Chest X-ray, PA view. Patient: 53 years old, sex M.
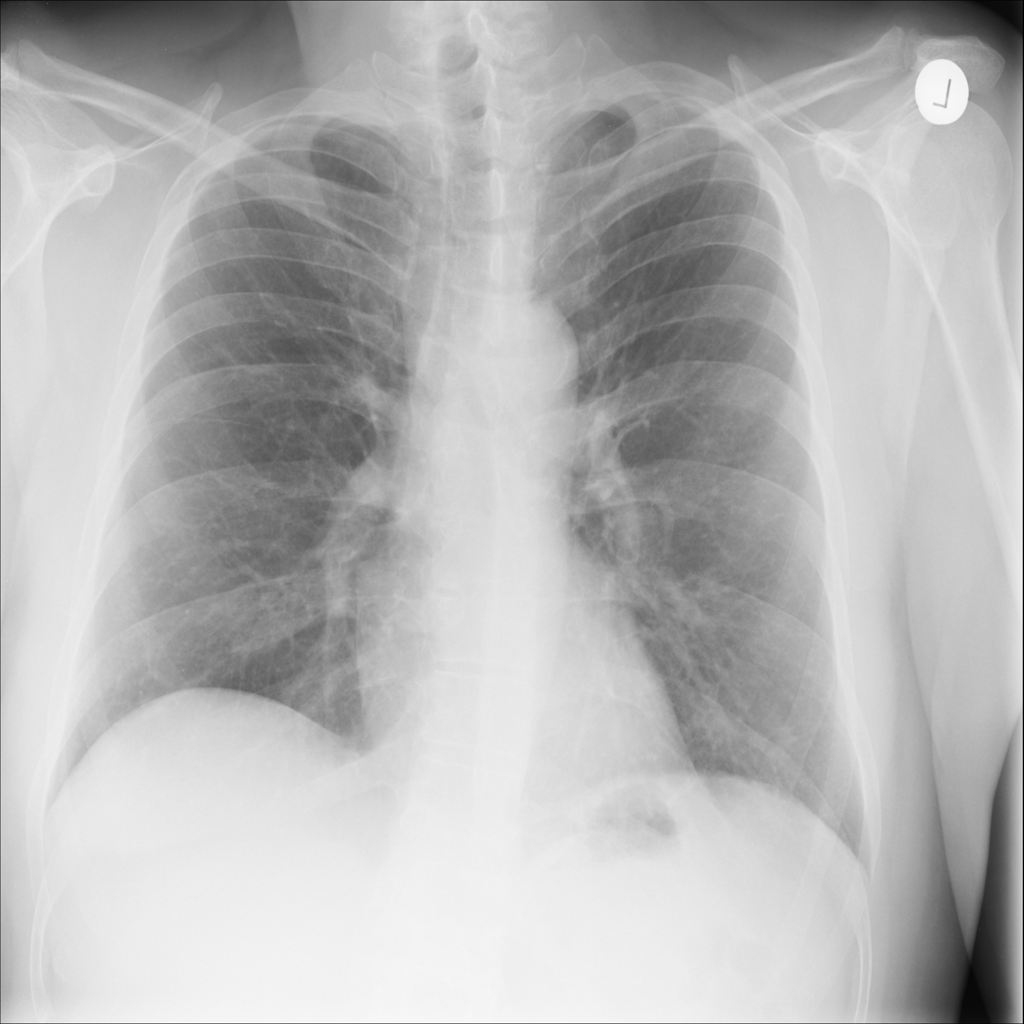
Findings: No Finding